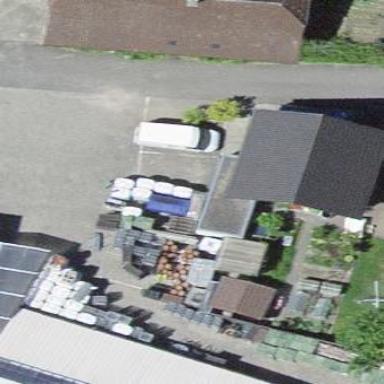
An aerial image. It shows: Garage.